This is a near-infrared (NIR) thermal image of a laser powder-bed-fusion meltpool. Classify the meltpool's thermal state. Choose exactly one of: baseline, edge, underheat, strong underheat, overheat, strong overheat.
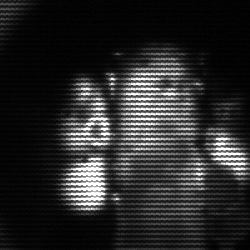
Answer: strong underheat